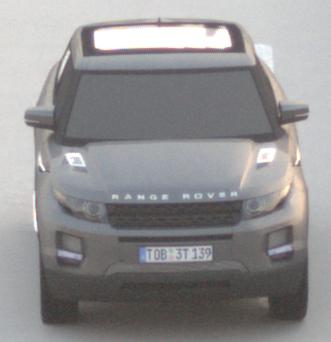
Make: Land Rover
Model: Range Rover Evoque 2.0 Si4
Detailed model: Range Rover Evoque (I)
Model produced from: 2011/08
Model produced until: 2013/11
Doors: 5
Color: gray
Road condition: dry road
Daytime: dawn
Contrast: low contrast